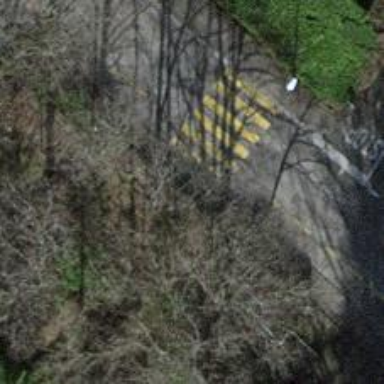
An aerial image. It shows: Marked crossing with zebra stripes on the road.